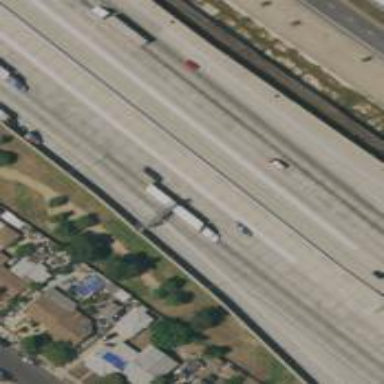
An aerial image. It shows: Motorway.